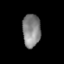
Tissue: lung
Cell type: Epithelial cells
Senescence score: 0.1991
Nuclear area (px): 586
Mean DAPI intensity: 132.336